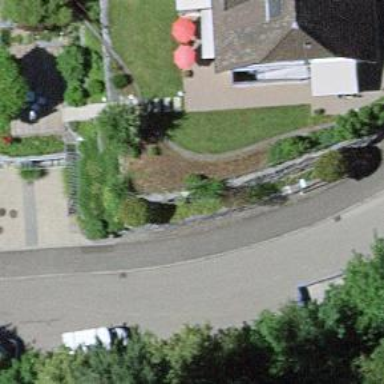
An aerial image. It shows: Sidewalk.